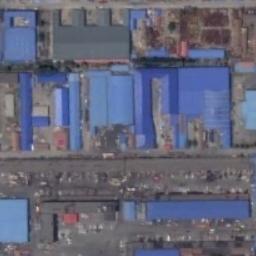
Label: industrial_area